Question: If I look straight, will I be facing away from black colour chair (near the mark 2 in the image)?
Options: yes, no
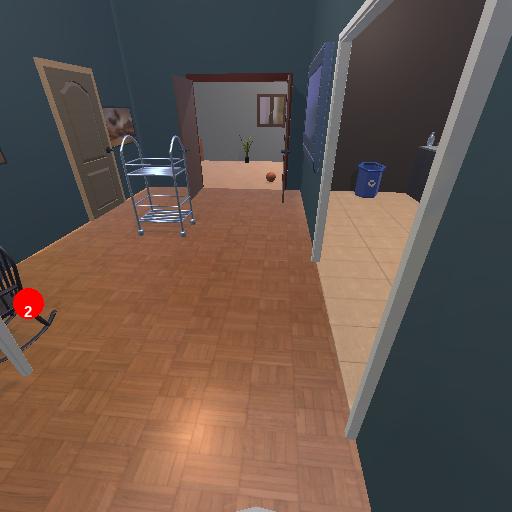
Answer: yes